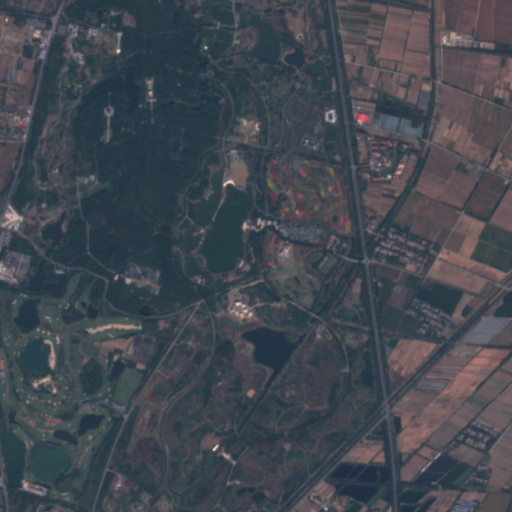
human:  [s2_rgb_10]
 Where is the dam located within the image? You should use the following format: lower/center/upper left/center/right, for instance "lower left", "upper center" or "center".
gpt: The dam is located in the upper left of the image.
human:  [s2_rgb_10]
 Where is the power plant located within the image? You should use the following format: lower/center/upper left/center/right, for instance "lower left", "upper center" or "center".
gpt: There is no power plant in the image.